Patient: sex M, age 65
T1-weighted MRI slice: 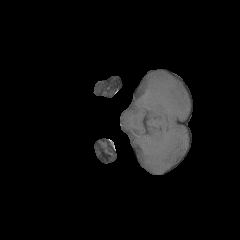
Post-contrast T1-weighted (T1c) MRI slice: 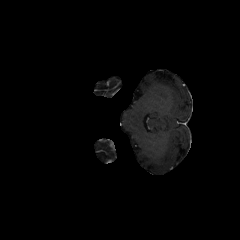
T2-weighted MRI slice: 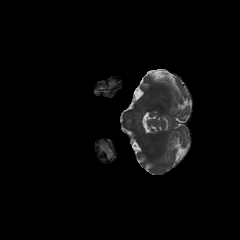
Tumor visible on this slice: no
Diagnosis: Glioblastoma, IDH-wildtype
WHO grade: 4